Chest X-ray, AP view. Patient: 59 years old, sex F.
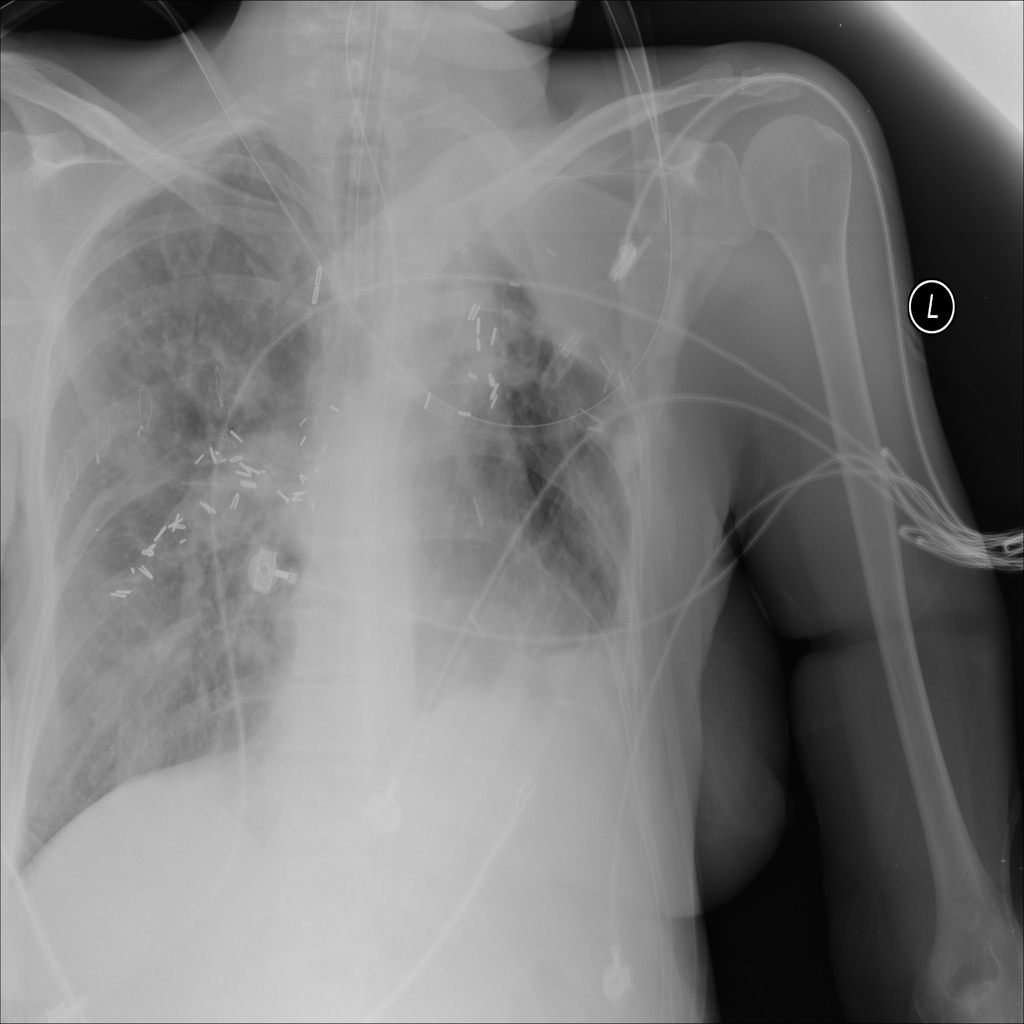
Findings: Infiltration